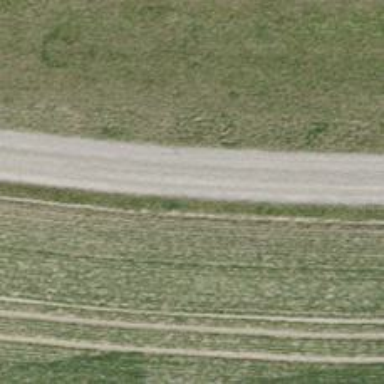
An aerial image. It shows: Track with compacted grade 2 surface.